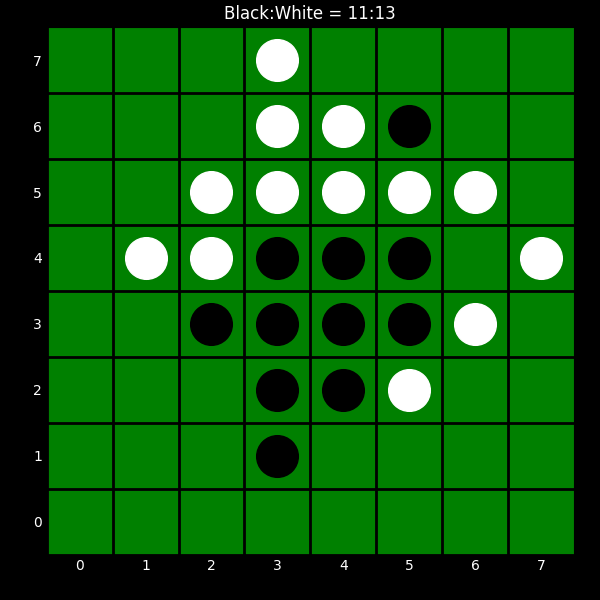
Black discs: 11
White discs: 13